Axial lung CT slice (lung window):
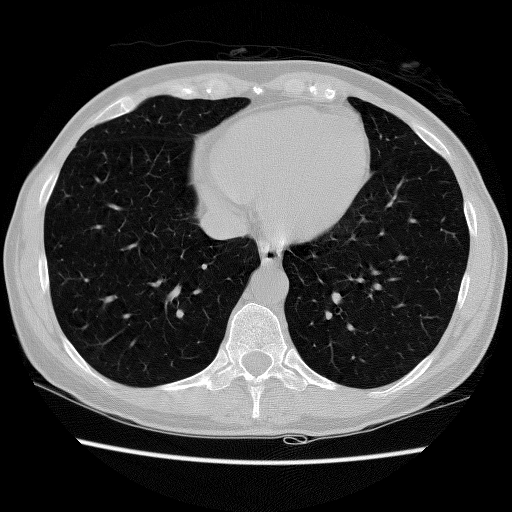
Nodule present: no